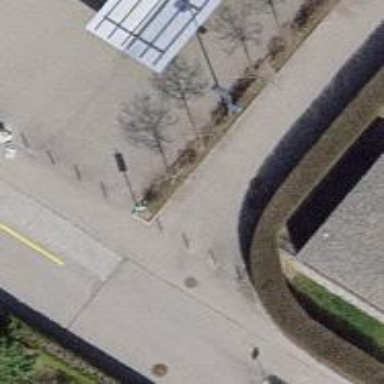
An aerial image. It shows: Bollard barrier.